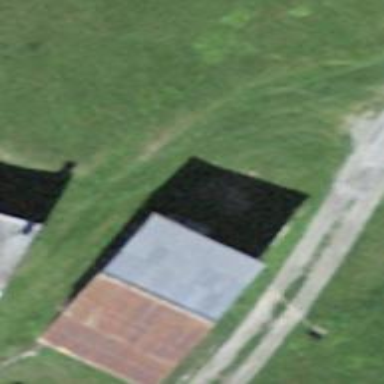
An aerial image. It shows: Hut with gabled roof oriented across.